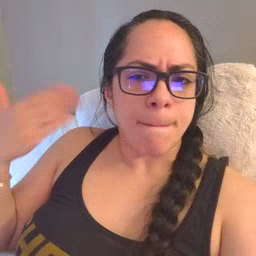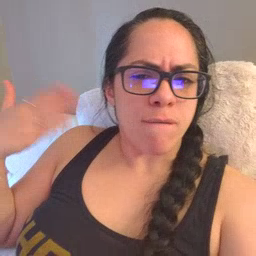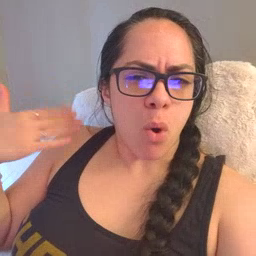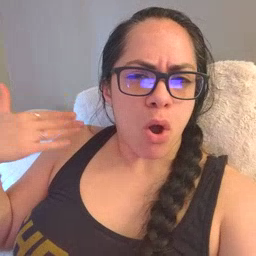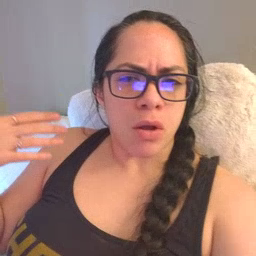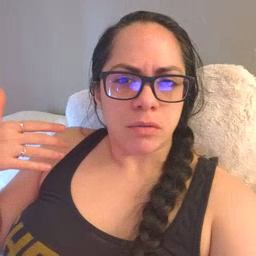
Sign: before